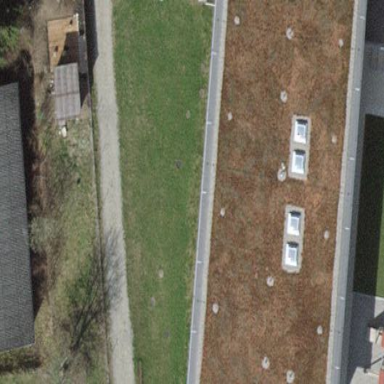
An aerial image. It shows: School building.